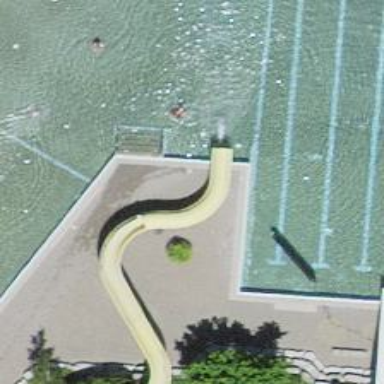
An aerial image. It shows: Playground featuring slide.